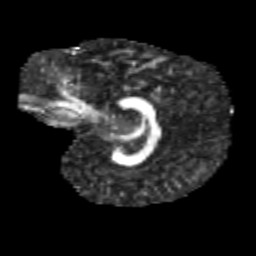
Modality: FA
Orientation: sagittal
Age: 11
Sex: male
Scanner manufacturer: siemens
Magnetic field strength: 3 T
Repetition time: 3.8 s
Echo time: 0.07 s